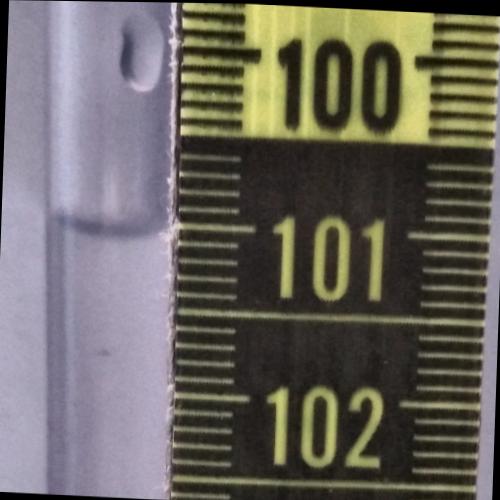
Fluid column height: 101.1 cm